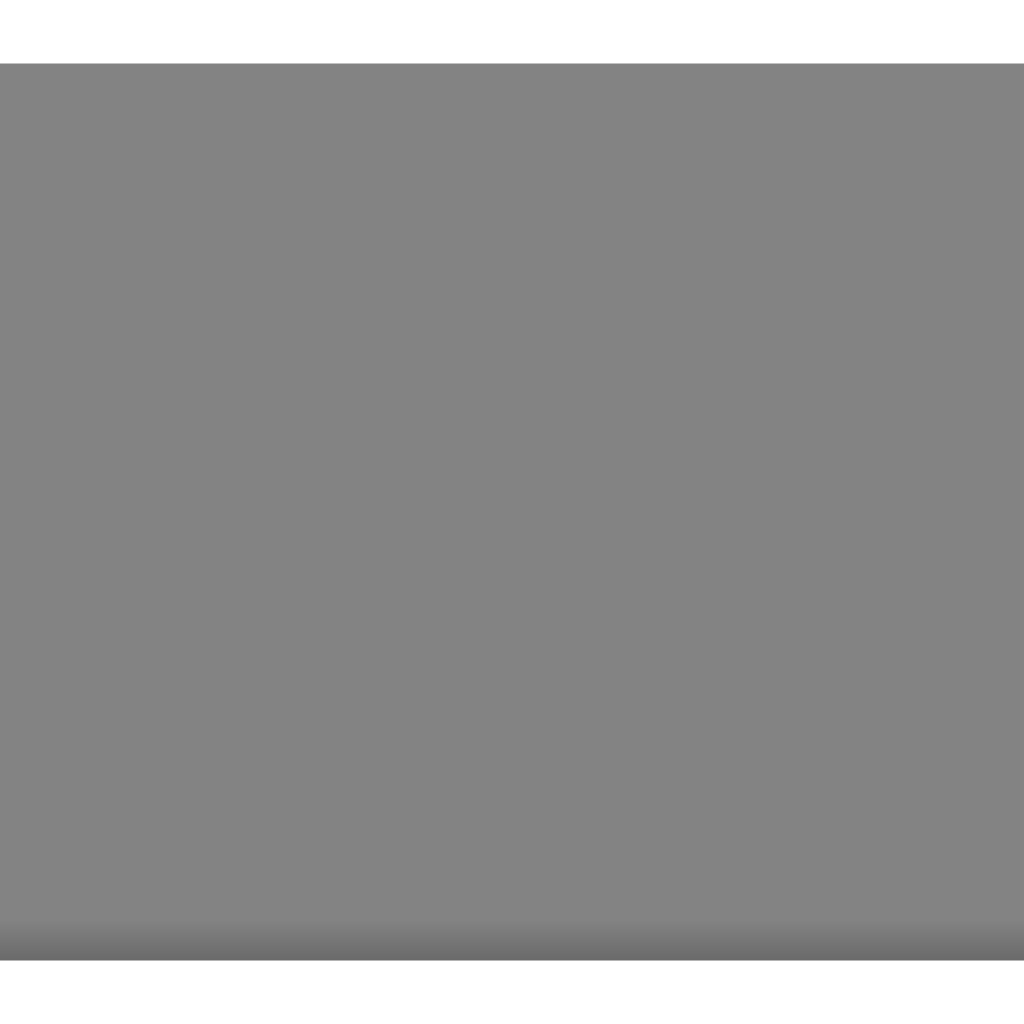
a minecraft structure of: Iron Parkour bad low quality